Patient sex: M
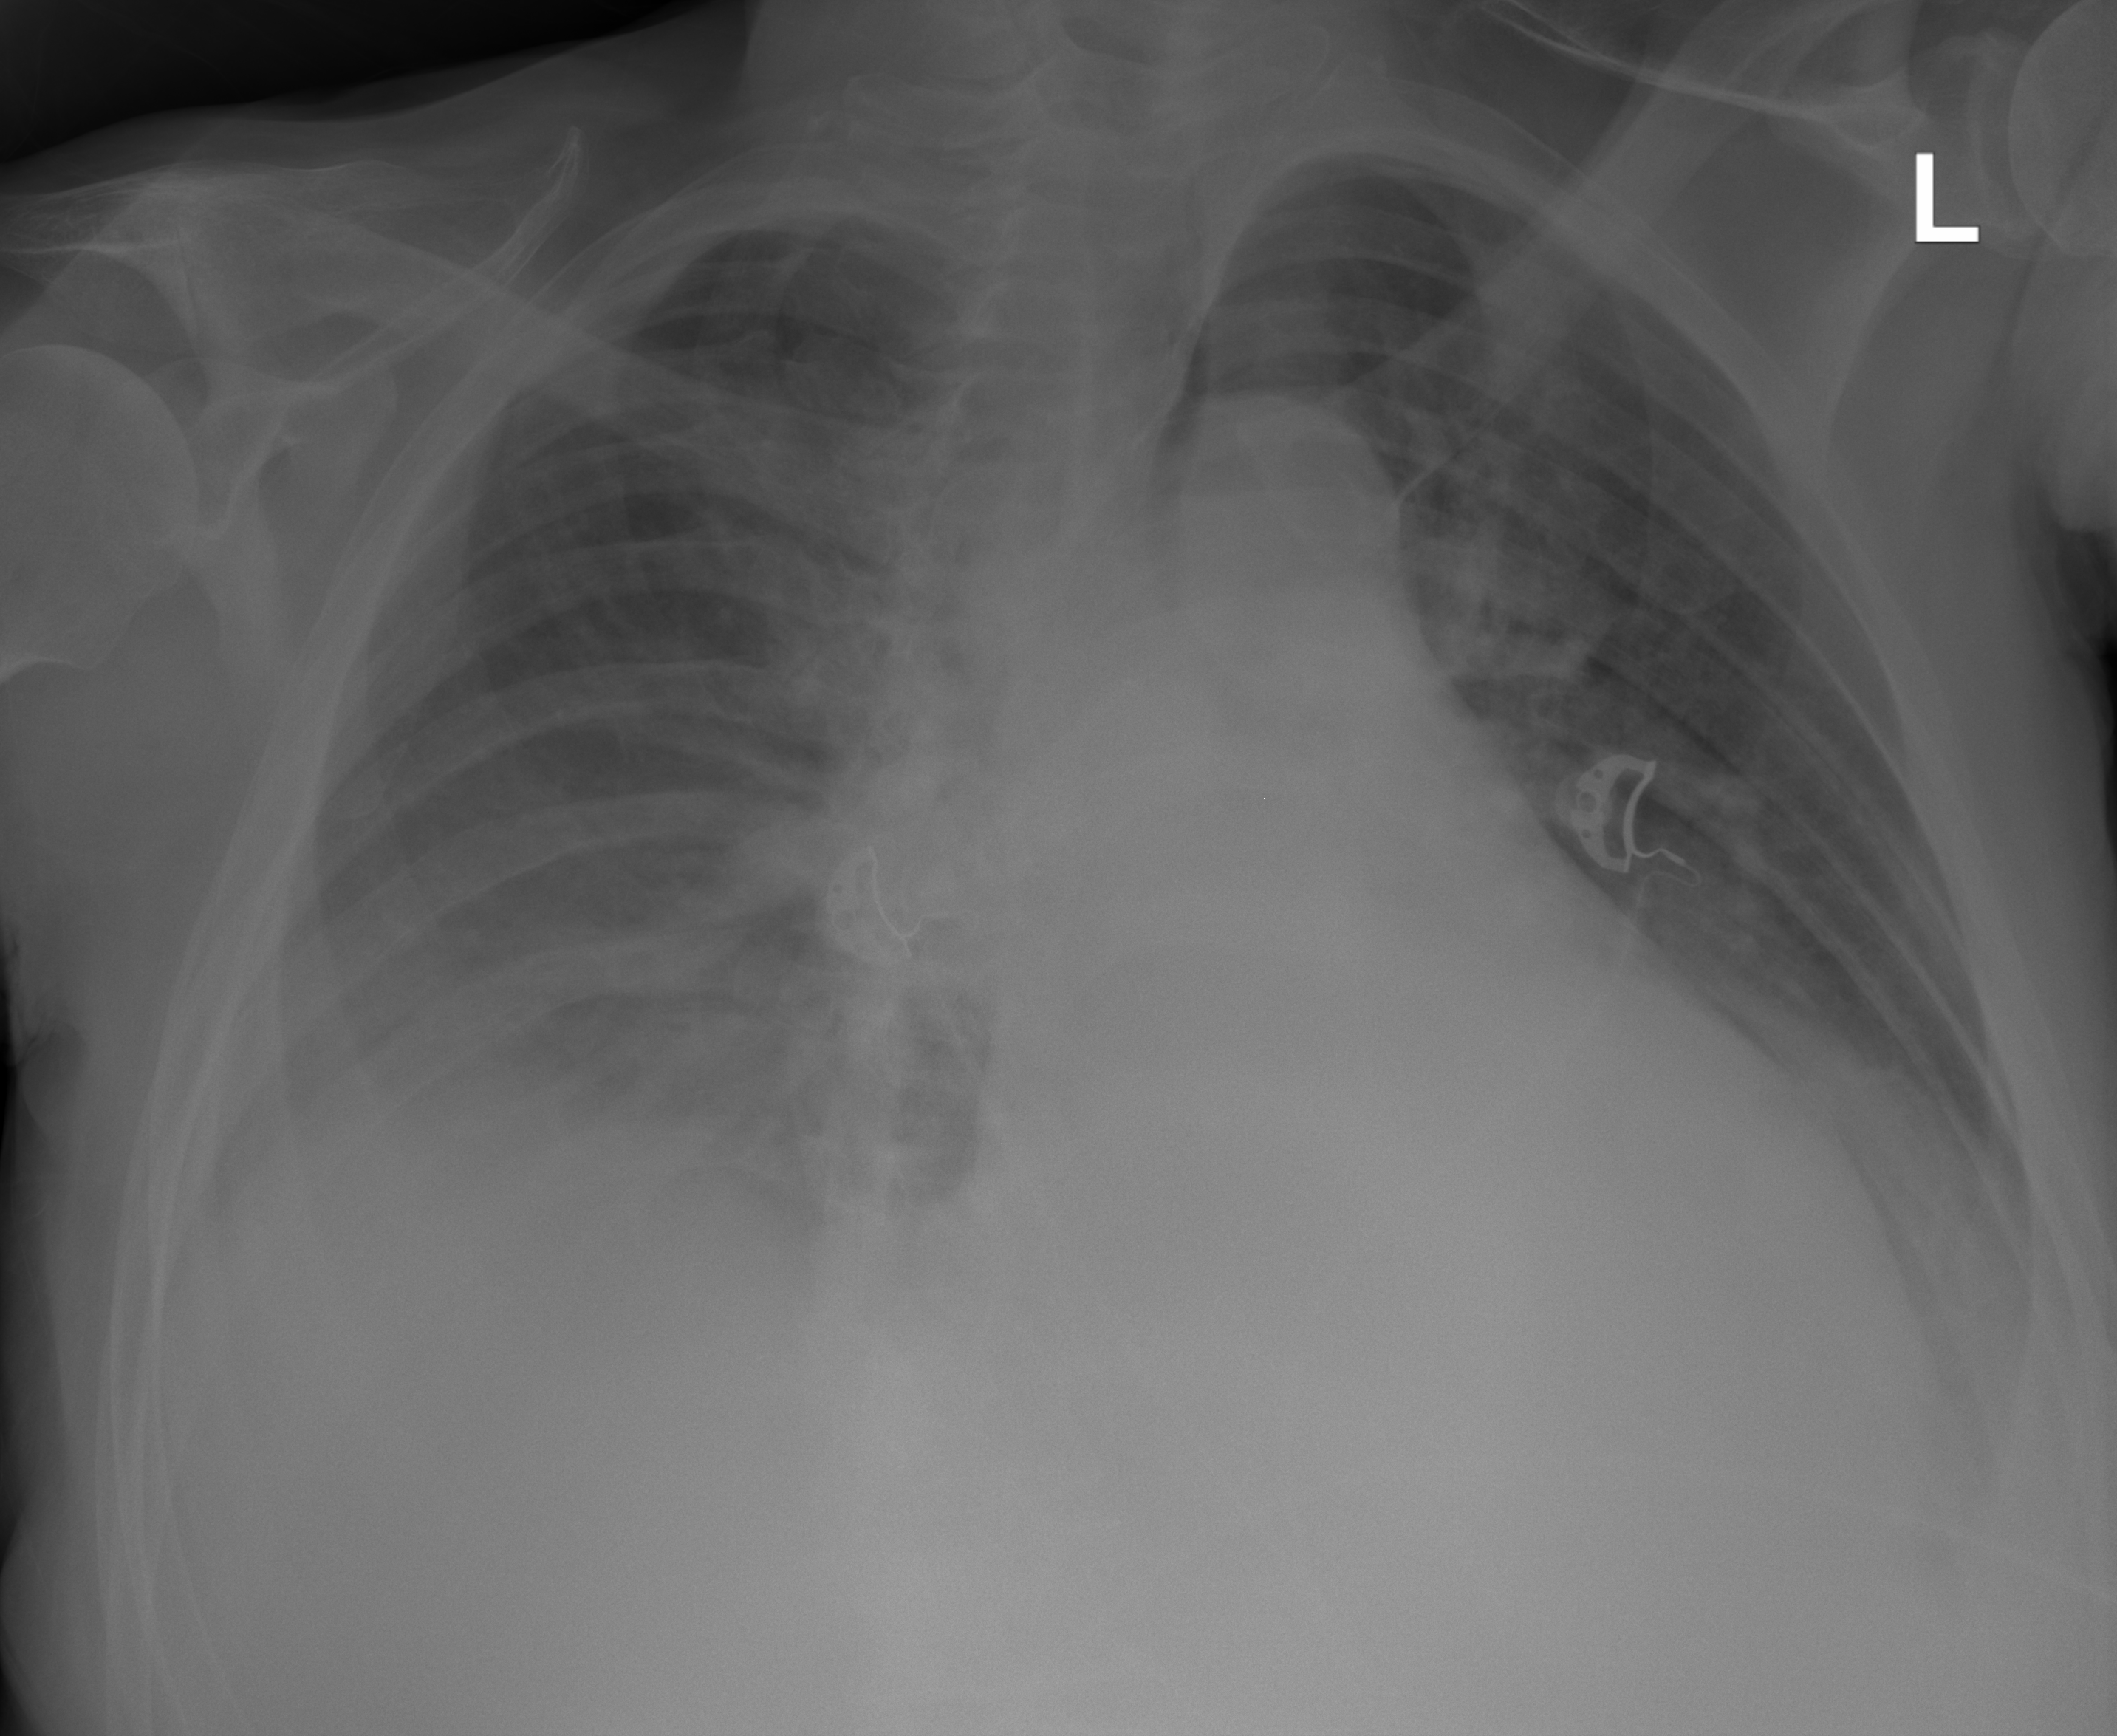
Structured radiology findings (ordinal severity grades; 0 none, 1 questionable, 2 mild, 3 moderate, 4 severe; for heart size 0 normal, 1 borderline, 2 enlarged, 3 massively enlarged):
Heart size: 1
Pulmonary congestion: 1
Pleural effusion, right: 2
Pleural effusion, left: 2
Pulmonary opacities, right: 0
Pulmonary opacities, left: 0
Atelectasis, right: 2
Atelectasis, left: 2